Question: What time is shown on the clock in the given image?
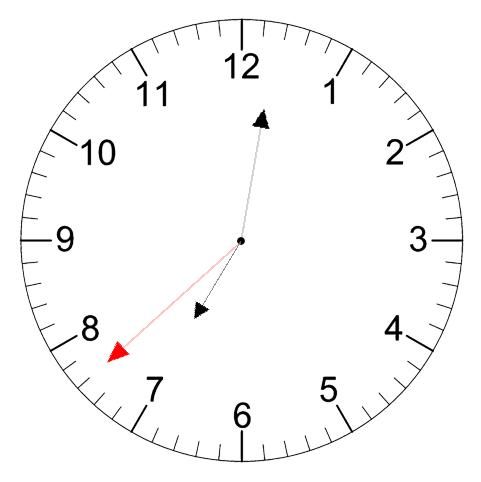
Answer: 07:01:38